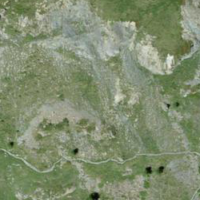
EUNIS habitat code: 26
Species observed at this site:
Saxifraga paniculata